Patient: sex M, age 76
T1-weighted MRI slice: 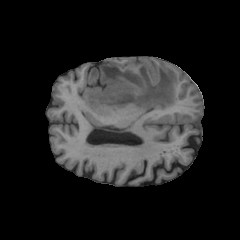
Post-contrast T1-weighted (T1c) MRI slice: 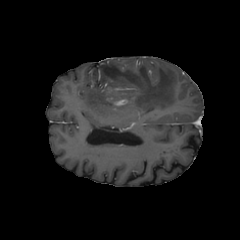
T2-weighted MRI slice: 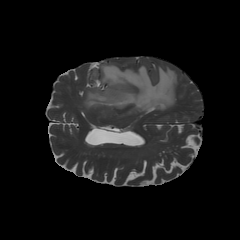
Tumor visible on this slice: yes
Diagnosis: Glioblastoma, IDH-wildtype
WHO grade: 4